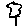
Label: tree